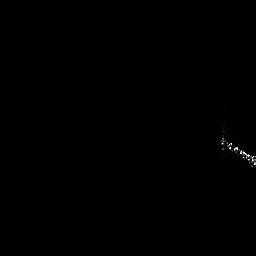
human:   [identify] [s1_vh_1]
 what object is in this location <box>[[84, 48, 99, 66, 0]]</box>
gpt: <ref>1 large ship at the right</ref>